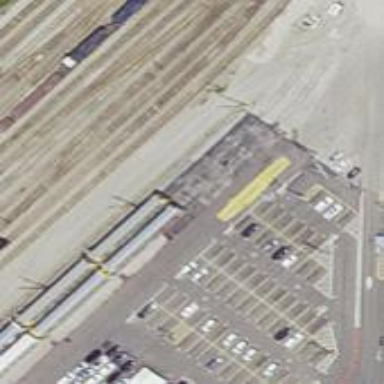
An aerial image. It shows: Railway yard used for servicing trains.